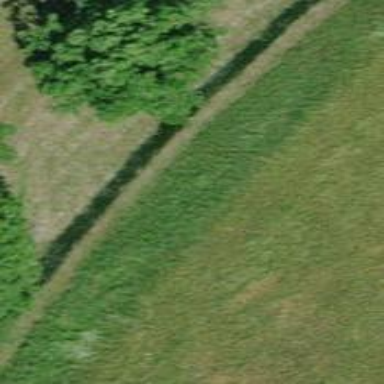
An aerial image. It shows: Ditch serving as waterway.